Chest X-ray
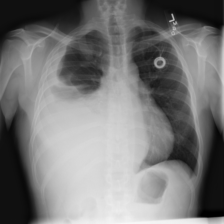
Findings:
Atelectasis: negative
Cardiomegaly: positive
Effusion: positive
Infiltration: negative
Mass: positive
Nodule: negative
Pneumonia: negative
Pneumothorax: negative
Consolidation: negative
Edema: negative
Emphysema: negative
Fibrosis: negative
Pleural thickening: negative
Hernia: negative